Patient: sex F, age 58
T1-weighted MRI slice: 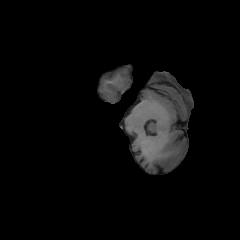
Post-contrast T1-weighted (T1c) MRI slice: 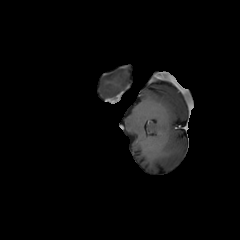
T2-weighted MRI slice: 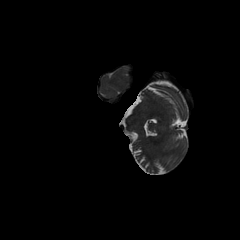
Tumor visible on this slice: no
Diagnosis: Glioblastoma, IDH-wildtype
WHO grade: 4